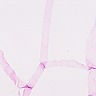
Metastatic tissue present: no